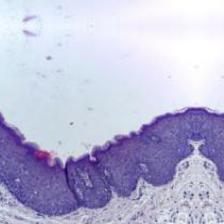
Diagnosis: Normal